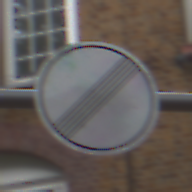
Verkehrszeichen: EndeSaemtlicherBegrenzungen
Umgebung: Outdoor, Urban
Tageszeit: MorningAfternoon
Wetter: Overcast
Licht: Natural
Jahreszeit: NotSpecified
Kontrast: LowContrast